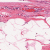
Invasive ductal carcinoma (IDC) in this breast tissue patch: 0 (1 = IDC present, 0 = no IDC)